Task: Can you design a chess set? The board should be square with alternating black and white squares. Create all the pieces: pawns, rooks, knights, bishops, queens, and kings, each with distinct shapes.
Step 1423:
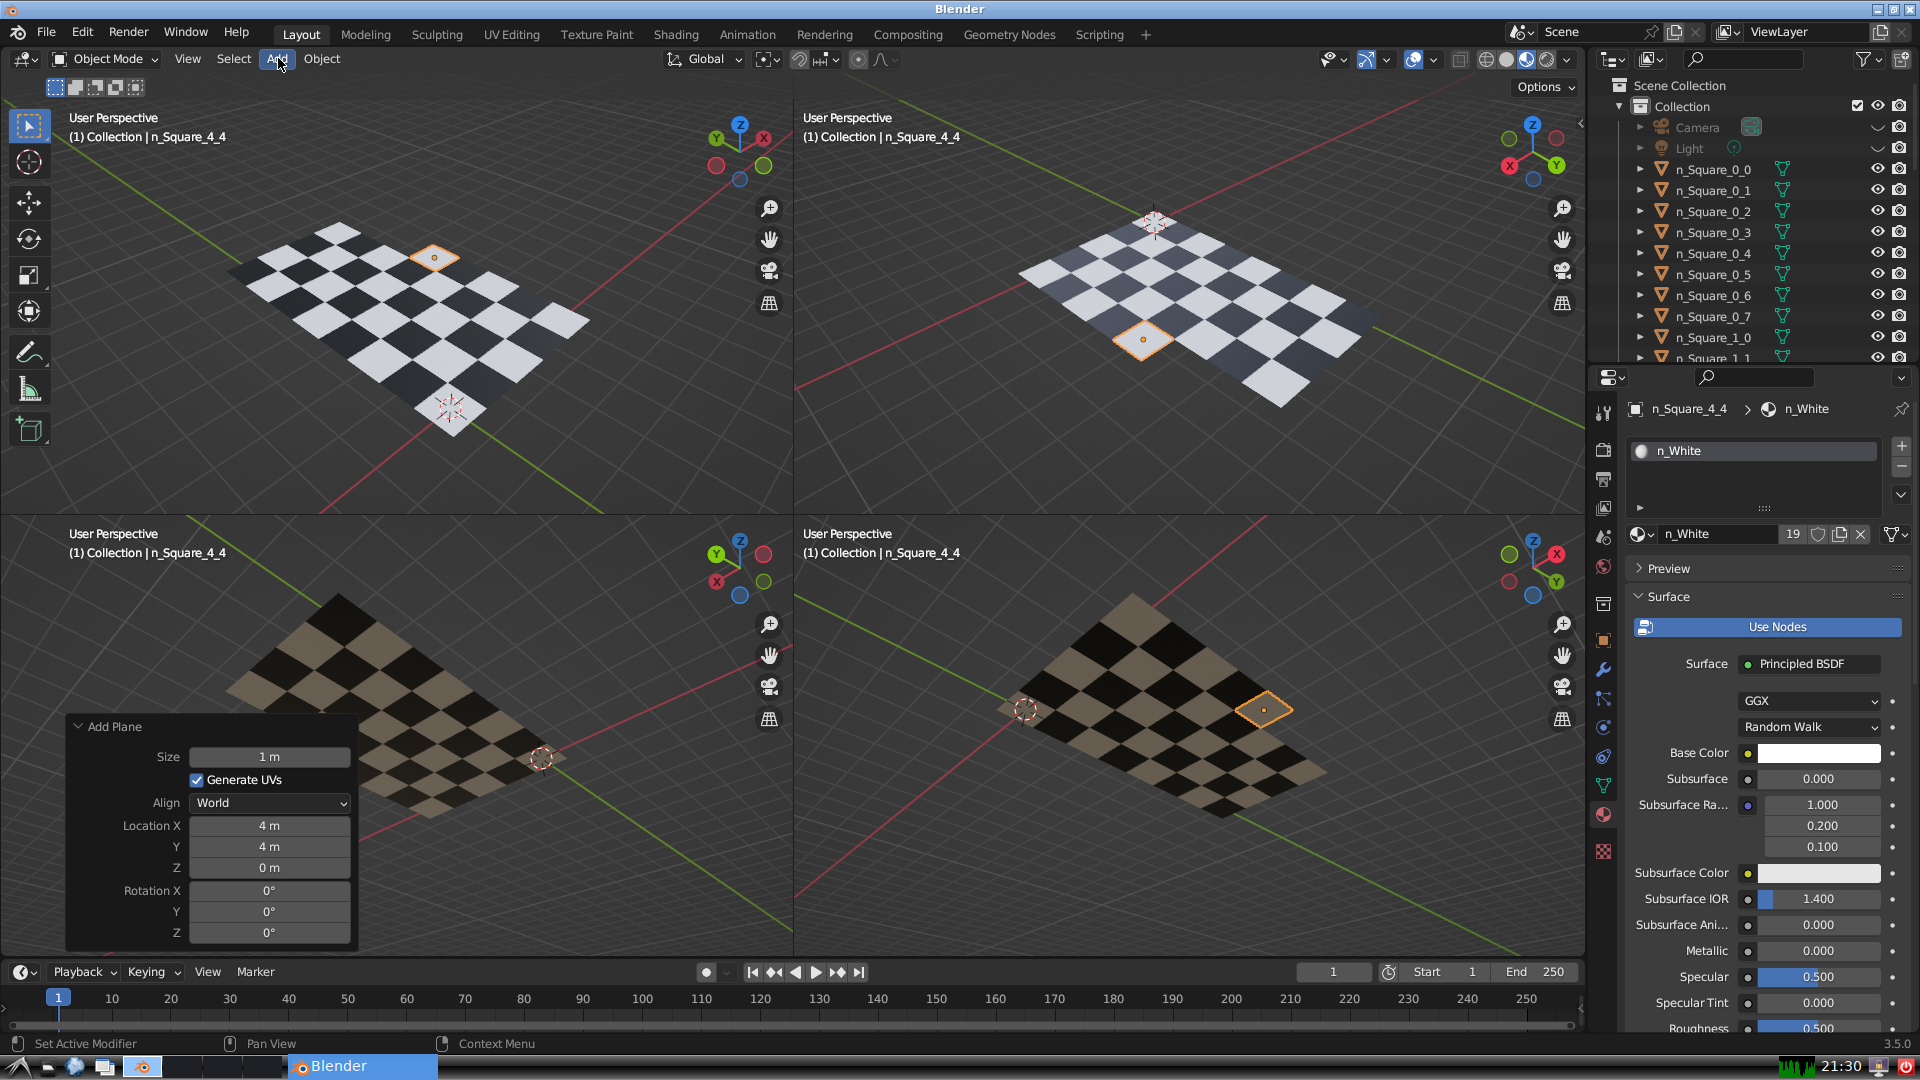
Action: click: no